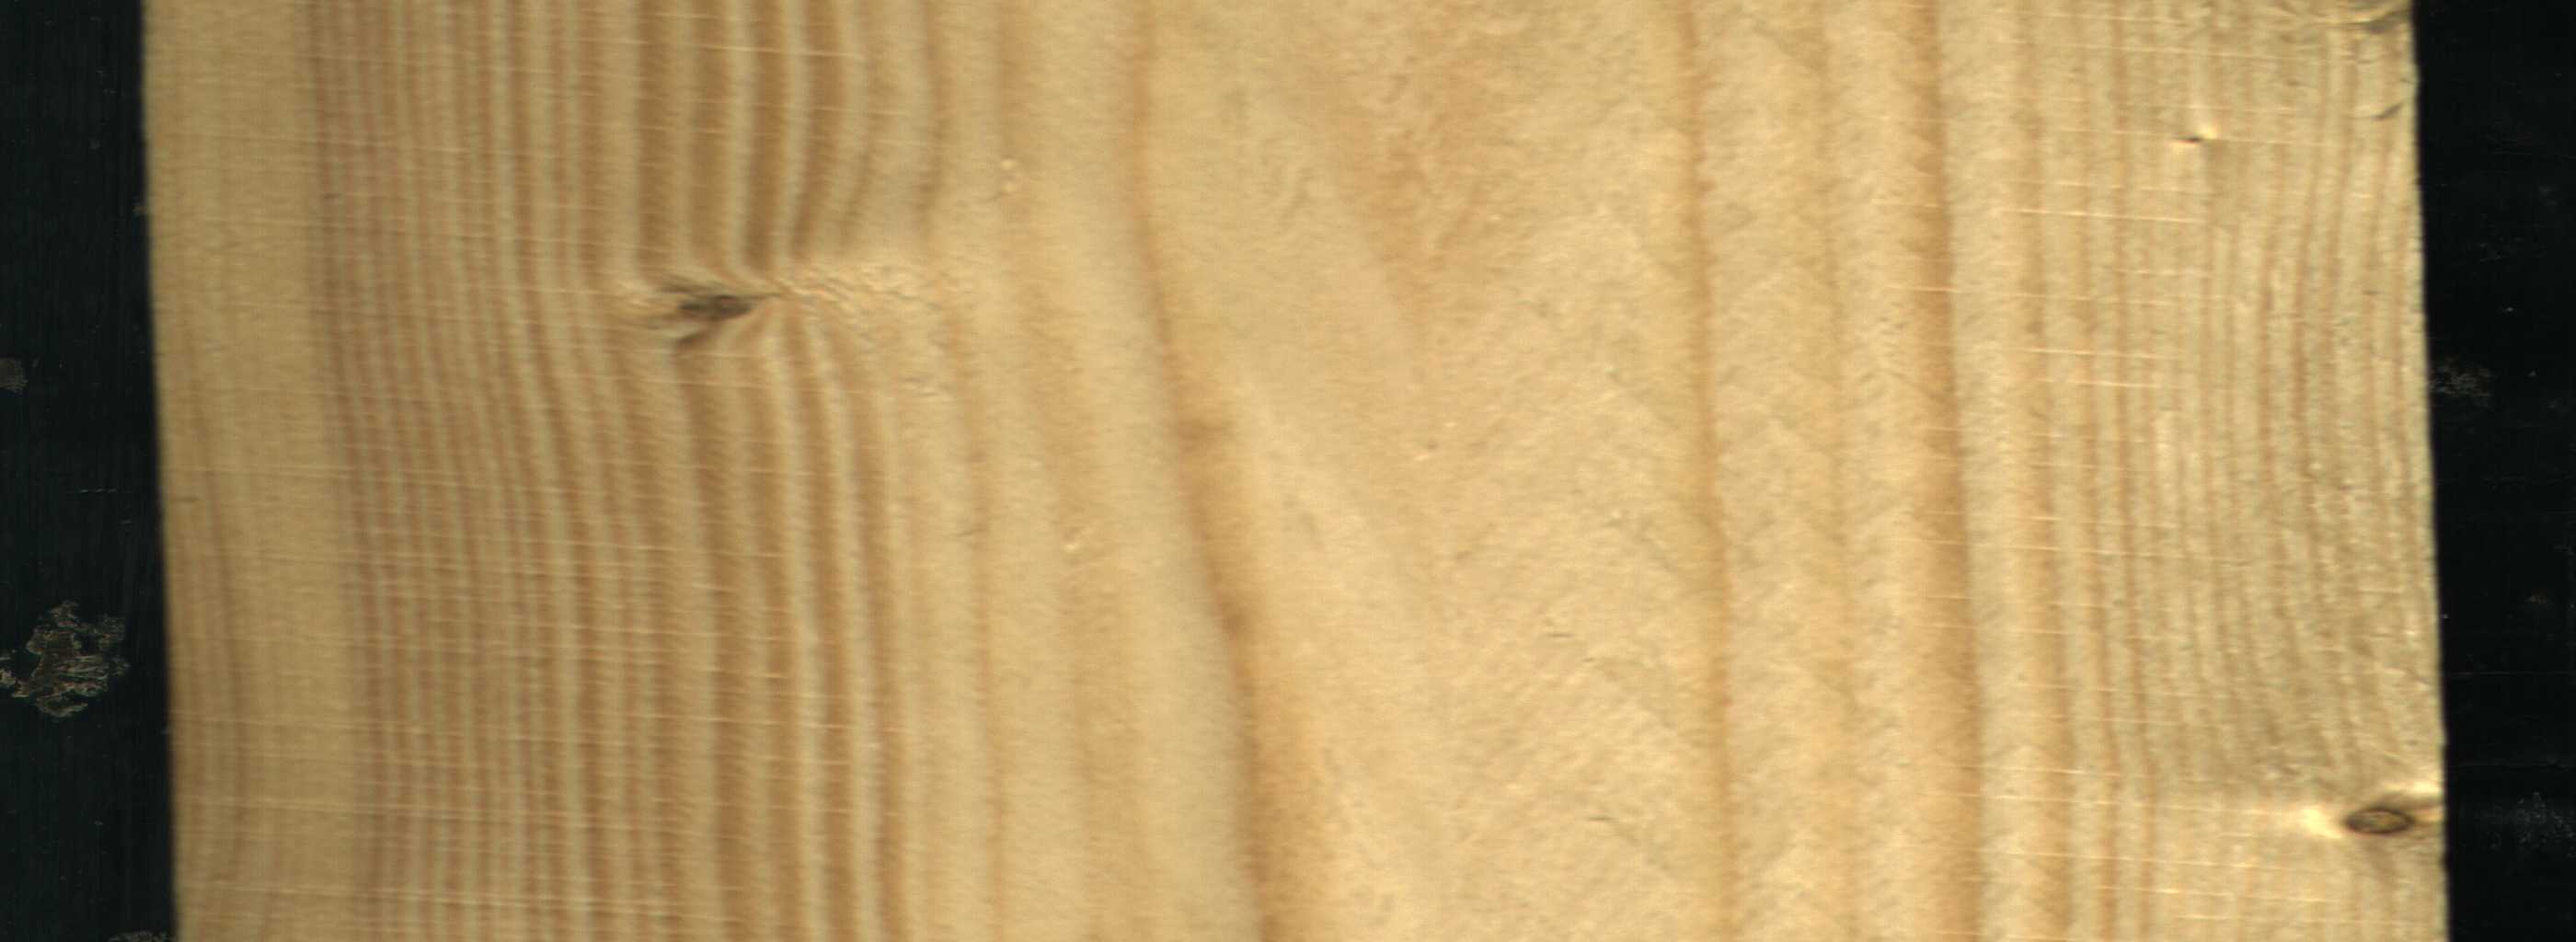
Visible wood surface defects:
Live_Knot
Live_Knot